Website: lowes
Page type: review-order
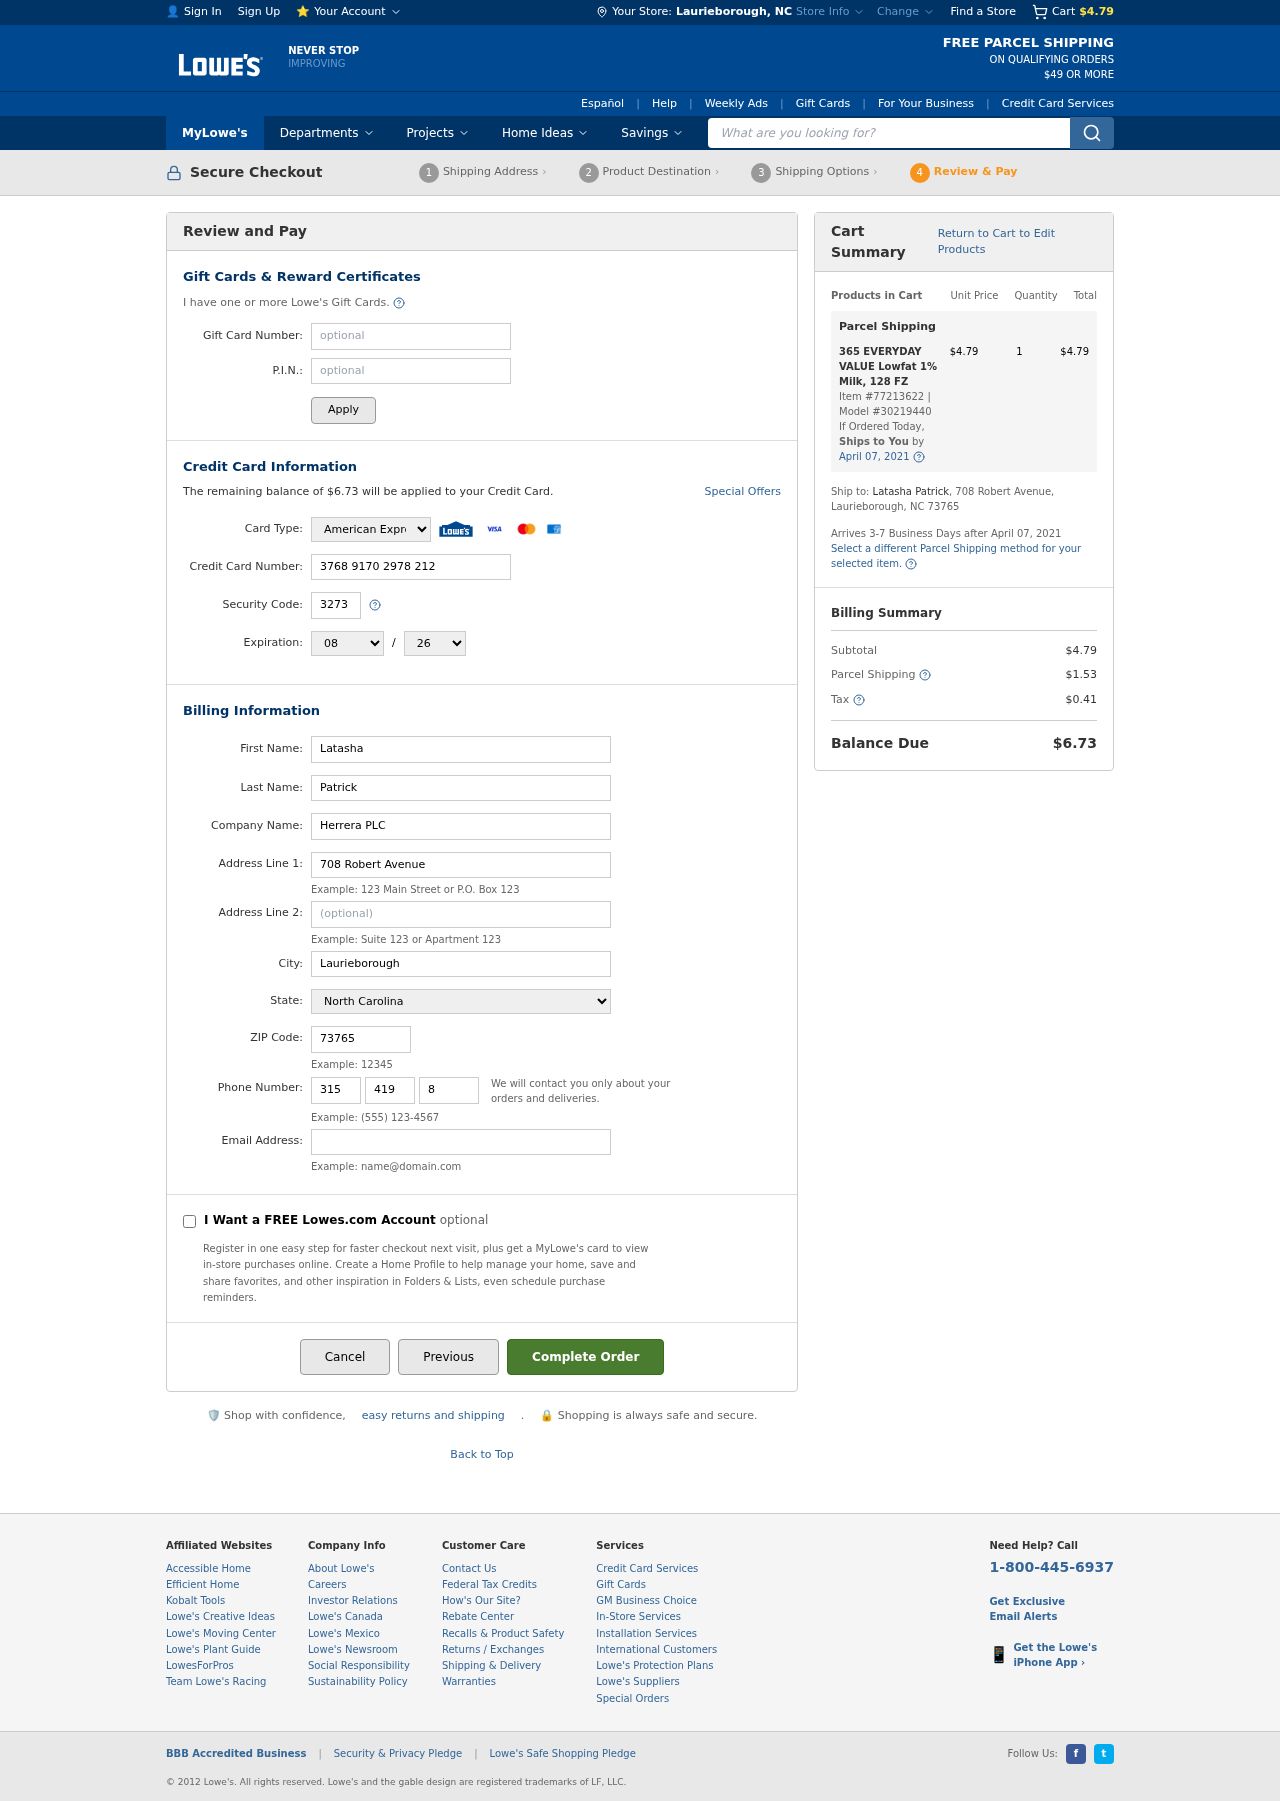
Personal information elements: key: PII_CARD_CVV
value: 3273
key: PII_CARD_EXPIRY_MONTH
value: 08
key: PII_CARD_EXPIRY_YEAR
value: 26
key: PII_CARD_NUMBER
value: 3768 9170 2978 212
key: PII_CARD_TYPE
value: American Express
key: PII_CITY
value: Laurieborough
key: PII_CITY_STATE
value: Laurieborough, NC
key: PII_COMPANY
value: Herrera PLC
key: PII_EMAIL
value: latashapatrick@hotmail.com
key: PII_FIRSTNAME
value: Latasha
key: PII_LASTNAME
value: Patrick
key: PII_PHONE_AREA
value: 315
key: PII_PHONE_PREFIX
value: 419
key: PII_PHONE_SUFFIX
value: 8588
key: PII_POSTCODE
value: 73765
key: PII_STATE
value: North Carolina
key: PII_STREET
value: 708 Robert Avenue
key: PII_STREET2
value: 708 Robert Avenue
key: PII_FULLNAME2
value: Latasha Patrick
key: PII_STATE_ABBR
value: NC
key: PII_POSTCODE_FULL
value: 73765
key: PII_CITY_STATE_ZIP
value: Laurieborough, NC 73765
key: PII_POSTCODE_NUMERIC
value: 73765
Product elements: key: PRODUCT1_NAME
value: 365 EVERYDAY VALUE Lowfat 1% Milk, 128 FZ
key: PRODUCT1_PRICE
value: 4.79
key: PRODUCT1_QUANTITY
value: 1
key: PRODUCT1_ITEM_NUMBER
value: Item #77213622
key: PRODUCT1_MODEL_NUMBER
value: Model #30219440
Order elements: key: ORDER_SUBTOTAL
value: $4.79
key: ORDER_BALANCE_DUE
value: $6.73
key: ORDER_SHIPPING_DATE
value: April 07, 2021
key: ORDER_ITEM_TOTAL
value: $4.79
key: ORDER_SHIPPING_DATE2
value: April 07, 2021
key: ORDER_SHIPPING_COST
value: $1.53
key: ORDER_TAX
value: $0.41
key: ORDER_TOTAL
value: $6.73
Search elements: key: HEADER_SEARCH
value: What are you looking for?